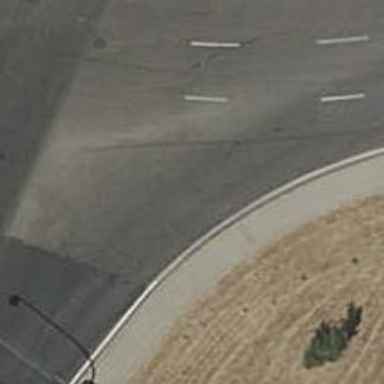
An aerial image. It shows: Kerb barrier.